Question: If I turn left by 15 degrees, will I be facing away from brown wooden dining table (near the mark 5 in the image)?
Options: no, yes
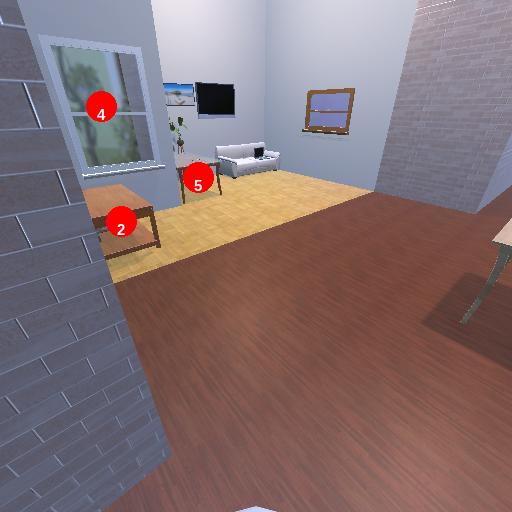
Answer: no